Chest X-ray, PA view. Patient: 26 years old, sex F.
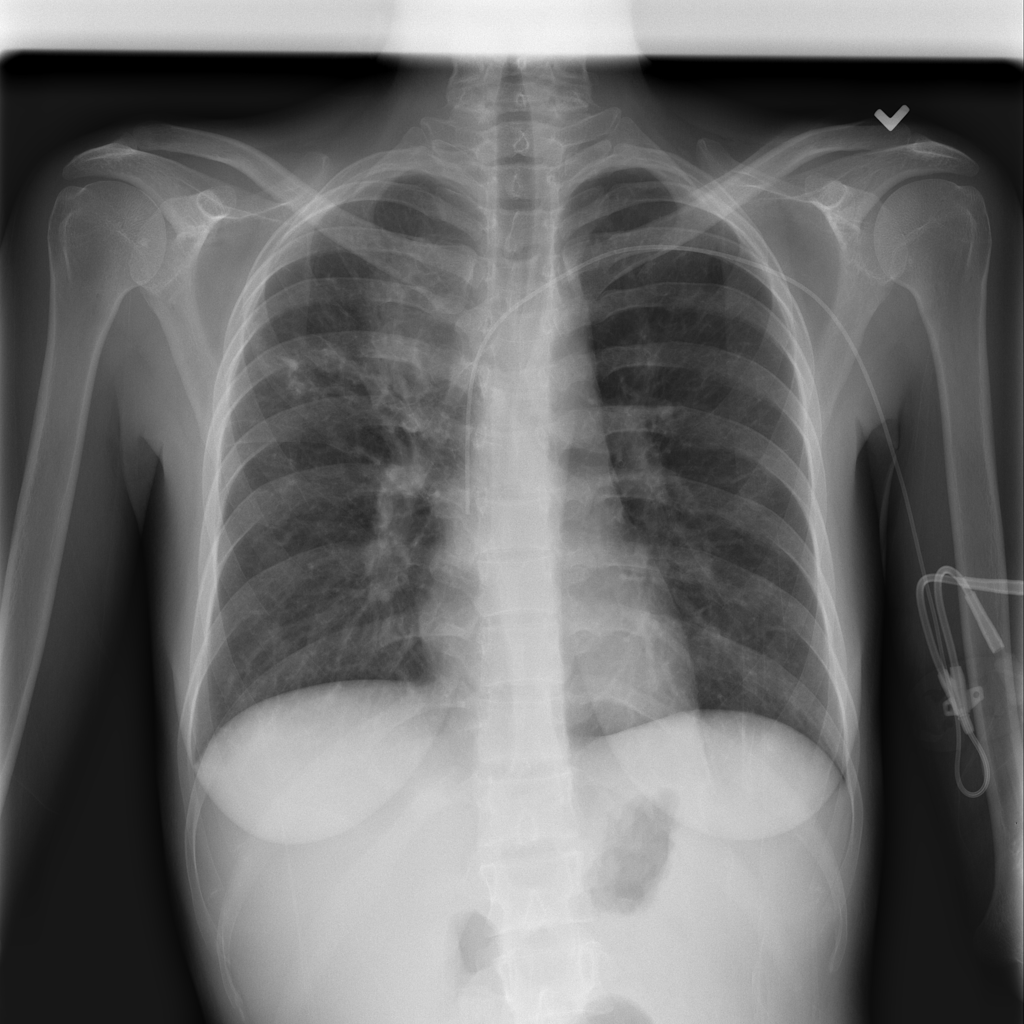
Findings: Infiltration, Mass